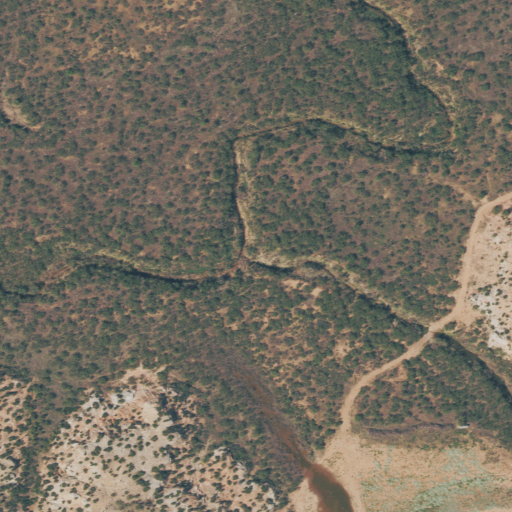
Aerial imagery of valley in Texas named Smelter Canyon containing shrub, deciduous forest, mixed forest, grassland, and open water